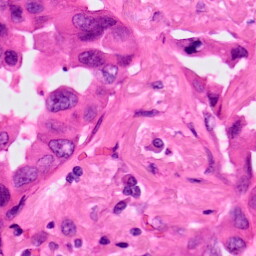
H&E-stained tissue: Lung